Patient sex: M
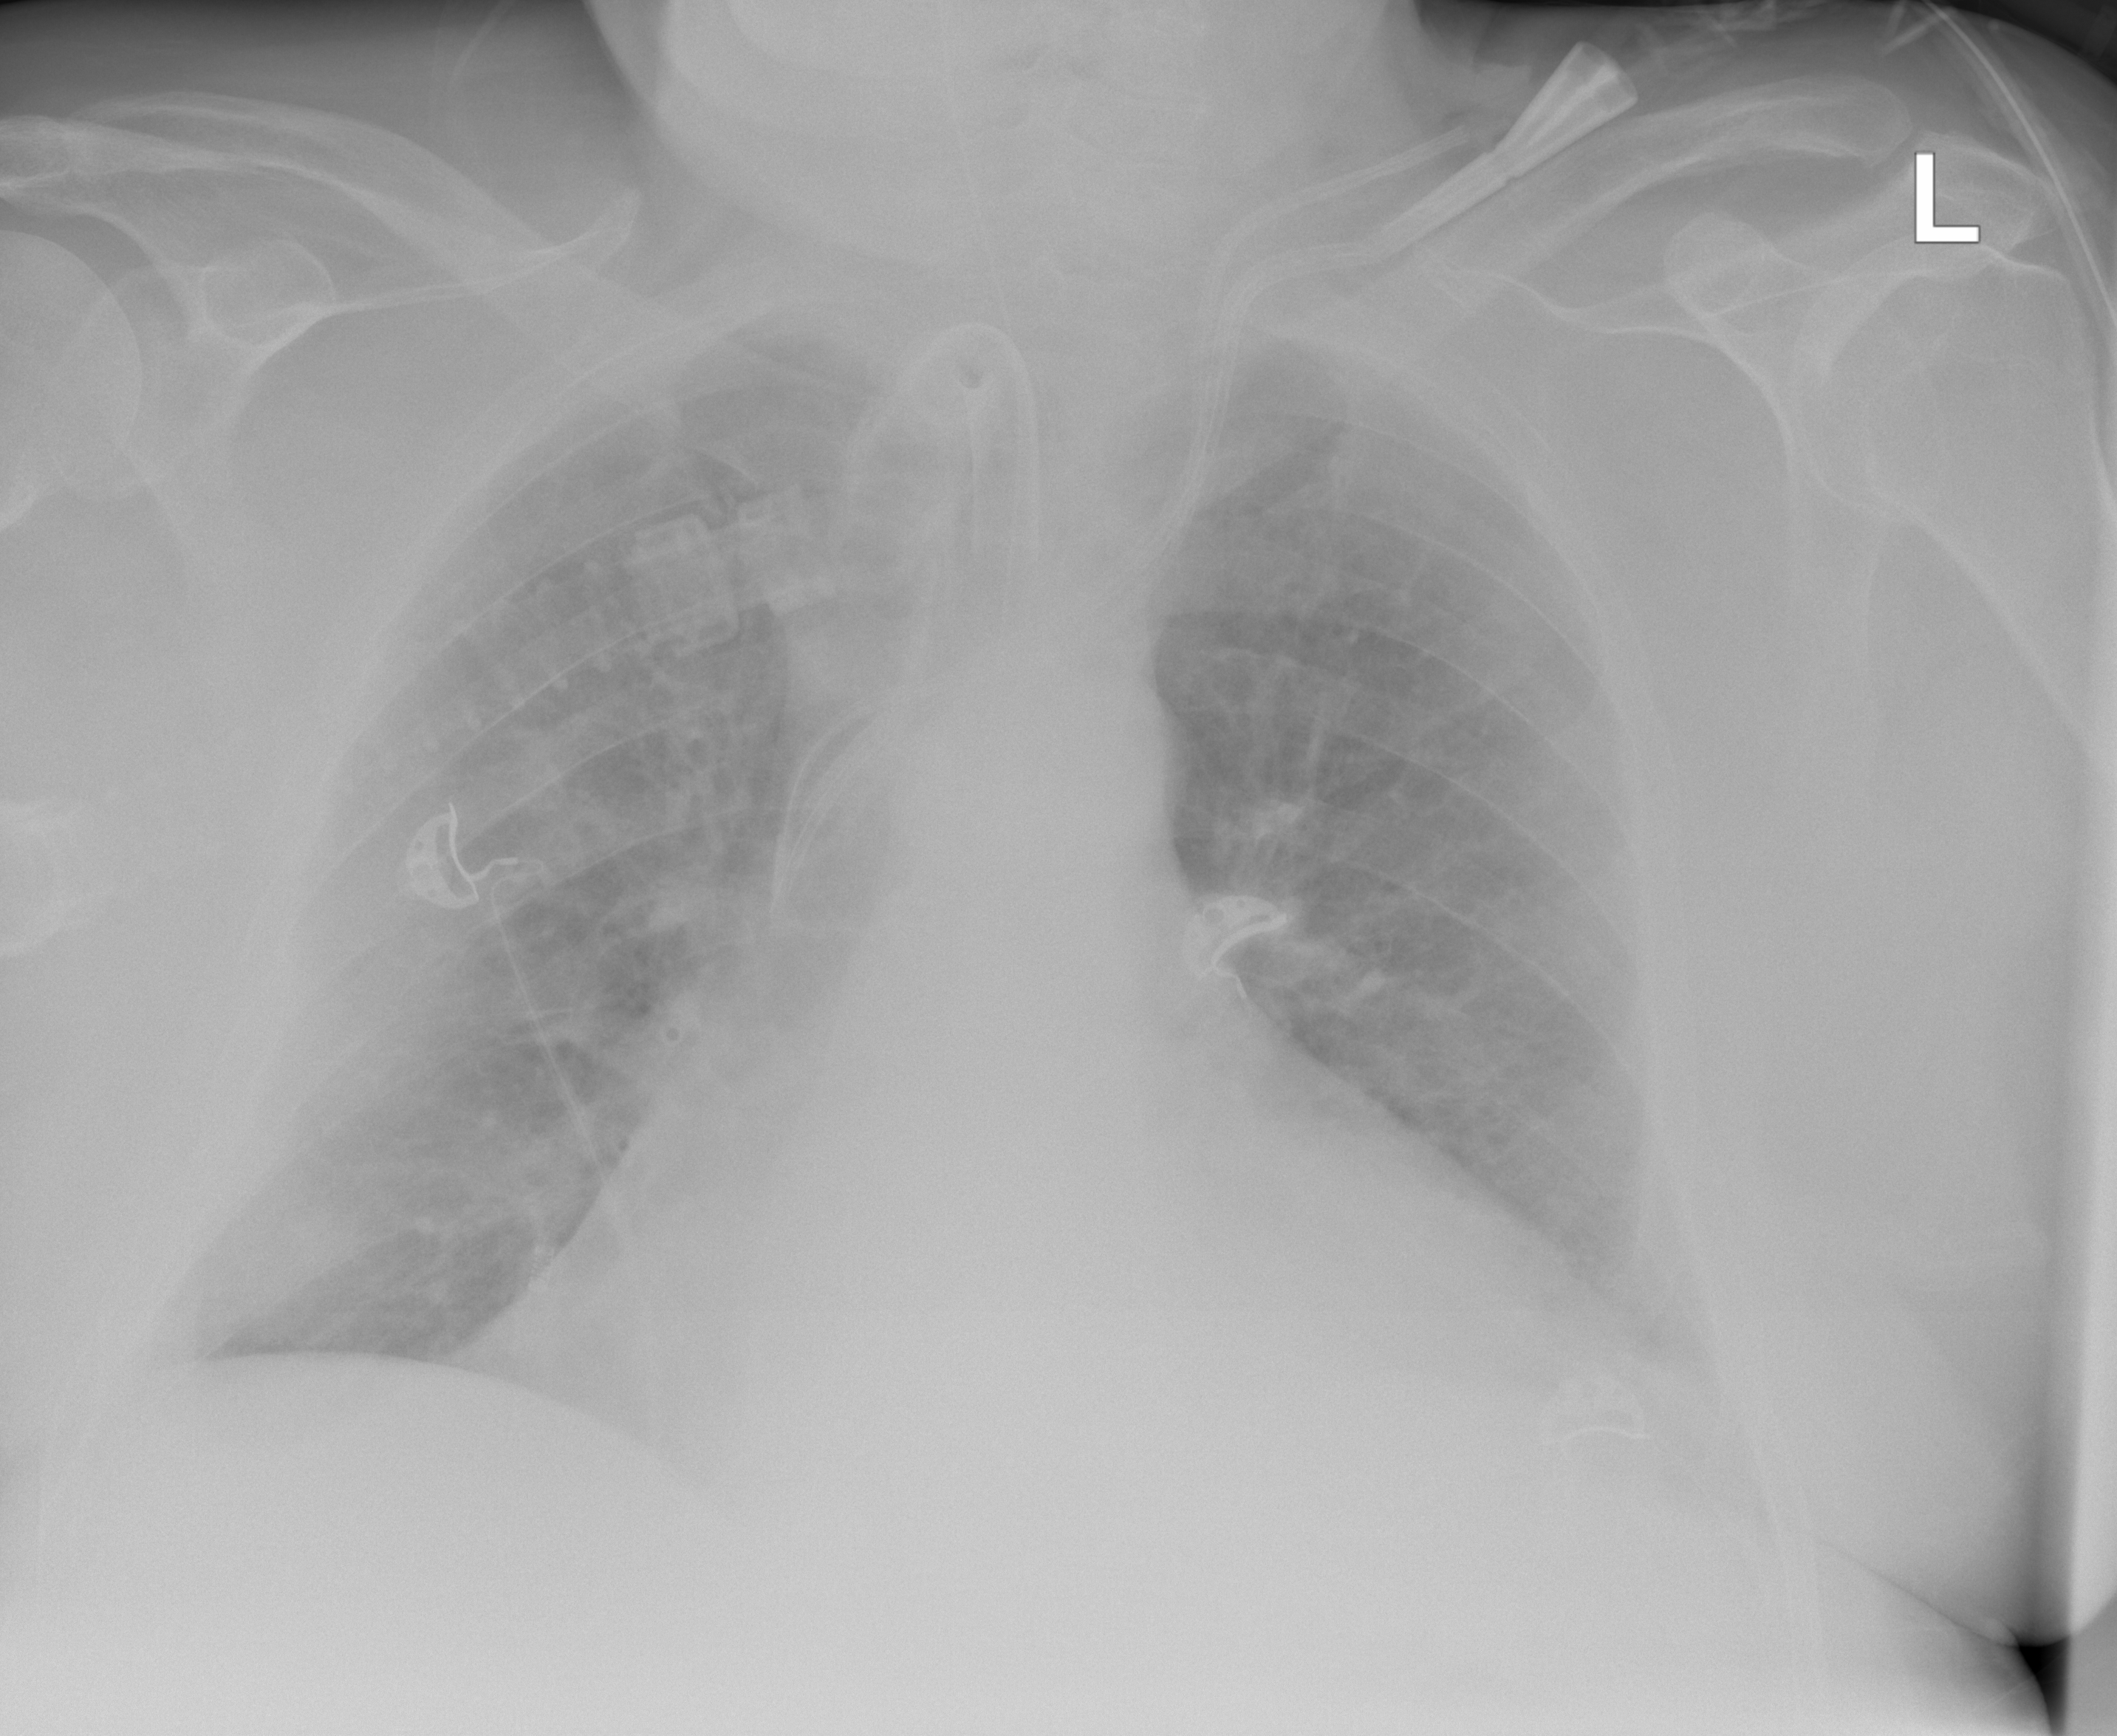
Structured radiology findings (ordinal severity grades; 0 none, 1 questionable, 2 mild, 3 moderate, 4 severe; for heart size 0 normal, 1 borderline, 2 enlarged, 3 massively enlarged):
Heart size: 2
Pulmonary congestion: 0
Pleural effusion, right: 1
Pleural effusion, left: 1
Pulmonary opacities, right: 2
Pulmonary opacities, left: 0
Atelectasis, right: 2
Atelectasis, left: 0